Interaction volume radius: 5 \u00c5
Interaction volume height: 15 \u00c5
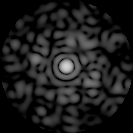
Disorder parameter: 0.8382